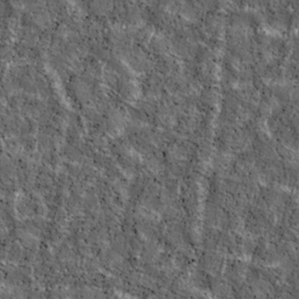
Label: non_frost